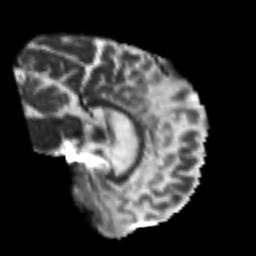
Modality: T2w
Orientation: sagittal
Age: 50
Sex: male
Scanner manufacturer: siemens
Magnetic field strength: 3 T
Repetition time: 7.3 s
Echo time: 0.087 s